Question: I am trying to use the fantastic wind rose R code from Andy Clifton at <URL> for plotting data extracted from a meteorological model. From the model I get u and v wind components in m/s. Then I compute wind speed and direction and try wind rose code. But I'm not sure it is working as expected or maybe I don't understand what the function is doing.
My attempt uses Andy's function and the following code to plot 4 wind roses:
'''
flist<-c("03050","12010","46070","46050")
for (i in 1:4 ) {
windfile=paste("viento-",flist[i],".csv",sep="")
viento=read.table(windfile,sep=";",header=F)
colnames(viento) <- c("u","v")
fecha=read.table("ffhh.txt",header=F,sep=";")
colnames(fecha) <- c("date","hr")
wind<-cbind.data.frame(fecha,viento)
wind$speed=sqrt(wind$u*wind$u+wind$v*wind$v)
wind$dir=windDir(wind$u,wind$v)
graf=paste("RAMS-wind-rose-",flist[i],".png",sep="")
png(graf,res=240,width=3000, height=2400)
plot.windrose(data = wind,spd = "speed",dir = "dir")
dev.off()
}
'''
Graphical output is

So maximum wind speed is in the 18-20 m/s range from the plot. Is it right? But if I look for maximum wind speed I get a different value
'''
max(wind$speed)
[1] 10.24317
'''
Maybe I'm misunderstanding how 'wind.rose' function runs or maybe there is a problem when calling the function. Any suggestion would be appreciated, I'm stuck here now.
Wind data:
'''
dput(wind)
structure(list(date = structure(c(1L, 1L, 1L, 1L, 1L, 1L, 1L,
1L, 1L, 1L, 1L, 1L, 2L, 2L, 2L, 2L, 2L, 2L, 2L, 2L, 2L, 2L, 2L,
2L, 2L, 2L, 2L, 2L, 2L, 2L, 2L, 2L, 2L, 2L, 2L, 2L, 3L, 3L, 3L,
3L, 3L, 3L, 3L, 3L, 3L, 3L, 3L, 3L, 3L, 3L, 3L, 3L, 3L, 3L, 3L,
3L, 3L, 3L, 3L, 3L, 4L, 4L, 4L, 4L, 4L, 4L, 4L, 4L, 4L, 4L, 4L,
4L, 4L, 4L, 4L, 4L, 4L, 4L, 4L, 4L, 4L, 4L, 4L, 4L, 5L, 1L, 1L,
1L, 1L, 1L, 1L, 1L, 1L, 1L, 1L, 1L, 1L, 2L, 2L, 2L, 2L, 2L, 2L,
2L, 2L, 2L, 2L, 2L, 2L, 2L, 2L, 2L, 2L, 2L, 2L, 2L, 2L, 2L, 2L,
2L, 2L, 3L, 3L, 3L, 3L, 3L, 3L, 3L, 3L, 3L, 3L, 3L, 3L, 3L, 3L,
3L, 3L, 3L, 3L, 3L, 3L, 3L, 3L, 3L, 3L, 4L, 4L, 4L, 4L, 4L, 4L,
4L, 4L, 4L, 4L, 4L, 4L, 4L, 4L, 4L, 4L, 4L, 4L, 4L, 4L, 4L, 4L,
4L, 4L, 5L), .Label = c("05/05/2015", "05/06/2015", "05/07/2015",
"05/08/2015", "05/09/2015"), class = "factor"), hr = c(12L, 13L,
14L, 15L, 16L, 17L, 18L, 19L, 20L, 21L, 22L, 23L, 0L, 1L, 2L,
3L, 4L, 5L, 6L, 7L, 8L, 9L, 10L, 11L, 12L, 13L, 14L, 15L, 16L,
17L, 18L, 19L, 20L, 21L, 22L, 23L, 0L, 1L, 2L, 3L, 4L, 5L, 6L,
7L, 8L, 9L, 10L, 11L, 12L, 13L, 14L, 15L, 16L, 17L, 18L, 19L,
20L, 21L, 22L, 23L, 0L, 1L, 2L, 3L, 4L, 5L, 6L, 7L, 8L, 9L, 10L,
11L, 12L, 13L, 14L, 15L, 16L, 17L, 18L, 19L, 20L, 21L, 22L, 23L,
0L, 12L, 13L, 14L, 15L, 16L, 17L, 18L, 19L, 20L, 21L, 22L, 23L,
0L, 1L, 2L, 3L, 4L, 5L, 6L, 7L, 8L, 9L, 10L, 11L, 12L, 13L, 14L,
15L, 16L, 17L, 18L, 19L, 20L, 21L, 22L, 23L, 0L, 1L, 2L, 3L,
4L, 5L, 6L, 7L, 8L, 9L, 10L, 11L, 12L, 13L, 14L, 15L, 16L, 17L,
18L, 19L, 20L, 21L, 22L, 23L, 0L, 1L, 2L, 3L, 4L, 5L, 6L, 7L,
8L, 9L, 10L, 11L, 12L, 13L, 14L, 15L, 16L, 17L, 18L, 19L, 20L,
21L, 22L, 23L, 0L), u = c(1.967012, 1.520496, 2.145498, 2.36543,
2.352827, 2.295602, 2.320738, 2.38692, 2.412154, 2.612796, 3.032838,
3.62067, 4.216179, 4.614041, 4.746128, 4.687606, 4.449001, 4.098231,
3.565422, 2.594458, -1.378813, -3.703259, -3.874501, -3.617813,
-3.360489, -3.179794, -3.073682, -3.053857, -3.100727, -3.193508,
-3.409015, -3.93074, -4.45107, -4.840204, -5.139567, -5.436072,
-5.776207, -6.371346, -7.121193, -7.59635, -7.894677, -7.906566,
-7.483042, -6.81692, -5.891807, -4.977591, -4.057455, -3.212969,
-2.421152, -1.546586, -0.455518, 0.639647, 2.054146, 3.487688,
5.05859, 7.112991, 8.424683, 9.222707, 9.661589, 9.87525, 9.978607,
9.800485, 9.46149, 9.037914, 8.542727, 7.966156, 7.308363, 6.567787,
5.676618, 4.929429, 4.2488, 3.619122, 3.071927, 2.662167, 2.388519,
2.199777, 2.059402, 1.941171, 1.826771, 1.742619, 1.653258, 1.61614,
1.66758, 1.813451, 1.983155, 1.967012, 1.520496, 2.145498, 2.36543,
2.352827, 2.295602, 2.320738, 2.38692, 2.412154, 2.612796, 3.032838,
3.62067, 4.216179, 4.614041, 4.746128, 4.687606, 4.449001, 4.098231,
3.565422, 2.594458, -1.378813, -3.703259, -3.874501, -3.617813,
-3.360489, -3.179794, -3.073682, -3.053857, -3.100727, -3.193508,
-3.409015, -3.93074, -4.45107, -4.840204, -5.139567, -5.436072,
-5.776207, -6.371346, -7.121193, -7.59635, -7.894677, -7.906566,
-7.483042, -6.81692, -5.891807, -4.977591, -4.057455, -3.212969,
-2.421152, -1.546586, -0.455518, 0.639647, 2.054146, 3.487688,
5.05859, 7.112991, 8.424683, 9.222707, 9.661589, 9.87525, 9.978607,
9.800485, 9.46149, 9.037914, 8.542727, 7.966156, 7.308363, 6.567787,
5.676618, 4.929429, 4.2488, 3.619122, 3.071927, 2.662167, 2.388519,
2.199777, 2.059402, 1.941171, 1.826771, 1.742619, 1.653258, 1.61614,
1.66758, 1.813451, 1.983155), v = c(-2.766112, -0.478182, -0.192239,
-0.124549, -0.263261, -0.265564, -0.47101, -1.788897, -1.908823,
-1.305634, -0.531897, 0.247035, 0.92907, 1.397227, 1.65391, 1.787991,
1.82894, 1.81852, 1.755265, 1.585399, 1.592519, 2.354492, 2.532527,
2.313413, 2.016459, 1.792902, 1.670022, 1.599441, 1.599147, 1.650283,
1.745915, 2.0444, 2.540668, 3.210907, 3.841764, 4.323583, 4.700086,
4.940802, 5.083652, 5.159999, 5.12434, 5.00041, 4.663396, 4.229373,
3.665845, 3.217579, 2.847133, 2.461892, 2.082835, 1.615325, 0.950391,
0.172732, -0.249755, -0.452249, -0.756625, -1.250214, -1.653063,
-1.854439, -1.986611, -2.139991, -2.312994, -2.468648, -2.499339,
-2.647794, -2.835616, -3.010868, -3.093763, -3.025498, -2.79024,
-2.552279, -2.296148, -1.938917, -1.563025, -1.275801, -1.101657,
-1.015782, -1.001581, -0.981939, -0.963097, -0.956454, -0.849296,
-0.603197, -0.285416, 0.060993, 0.38673, -2.766112, -0.478182,
-0.192239, -0.124549, -0.263261, -0.265564, -0.47101, -1.788897,
-1.908823, -1.305634, -0.531897, 0.247035, 0.92907, 1.397227,
1.65391, 1.787991, 1.82894, 1.81852, 1.755265, 1.585399, 1.592519,
2.354492, 2.532527, 2.313413, 2.016459, 1.792902, 1.670022, 1.599441,
1.599147, 1.650283, 1.745915, 2.0444, 2.540668, 3.210907, 3.841764,
4.323583, 4.700086, 4.940802, 5.083652, 5.159999, 5.12434, 5.00041,
4.663396, 4.229373, 3.665845, 3.217579, 2.847133, 2.461892, 2.082835,
1.615325, 0.950391, 0.172732, -0.249755, -0.452249, -0.756625,
-1.250214, -1.653063, -1.854439, -1.986611, -2.139991, -2.312994,
-2.468648, -2.499339, -2.647794, -2.835616, -3.010868, -3.093763,
-3.025498, -2.79024, -2.552279, -2.296148, -1.938917, -1.563025,
-1.275801, -1.101657, -1.015782, -1.001581, -0.981939, -0.963097,
-0.956454, -0.849296, -0.603197, -0.285416, 0.060993, 0.38673
), speed = c(3.39418794480919, 1.59391534001653, 2.15409319694506,
2.36870672272888, 2.3675095028426, 2.31091167734728, 2.36805305783971,
2.98287437935442, 3.07605139180817, 2.92085314241781, 3.07912662176355,
3.62908770080374, 4.31732977949809, 4.82095609181519, 5.02604708299514,
5.01702719021105, 4.81026313434109, 4.48358253183333, 3.9740645765147,
3.04051020438429, 2.10647621736634, 4.38836641577991, 4.62876344229536,
4.29423457807535, 3.91905514350105, 3.65042291577839, 3.49807011330648,
3.44735465087797, 3.48880768402874, 3.59470823936422, 3.83009170353009,
4.43060811938948, 5.12513590367358, 5.80839896393705, 6.41672031330531,
6.94580799814341, 7.4468366246511, 8.06260344150201, 8.7495661264061,
9.1831434162002, 9.41194907391285, 9.3550994692978, 8.81720929923862,
8.02234343939033, 6.93915047316846, 5.92699137712567, 4.95672345372566,
4.04772553598005, 3.19377185226638, 2.2363369851212, 1.0539163634772,
0.662559150893715, 2.06927362843608, 3.51688736574617, 5.11486208794773,
7.22202714006788, 8.58533056628911, 9.4072986777592, 9.86371761914553,
10.1044606012682, 10.243170354167, 10.1066180883186, 9.78603537991872,
9.41778649884526, 9.00105008851662, 8.51615920058802, 7.93621693503511,
7.23114542969321, 6.32530087628438, 5.55098174739226, 4.82955454238836,
4.10578167755825, 3.4467060570861, 2.95208423448417, 2.63033670069252,
2.42297996715883, 2.29004390725702, 2.17539629745065, 2.06510244730134,
1.98784436847481, 1.85864620360627, 1.72503771564827, 1.69182899533493,
1.8144764190945, 2.02051078861881, 3.39418794480919, 1.59391534001653,
2.15409319694506, 2.36870672272888, 2.3675095028426, 2.31091167734728,
2.36805305783971, 2.98287437935442, 3.07605139180817, 2.92085314241781,
3.07912662176355, 3.62908770080374, 4.31732977949809, 4.82095609181519,
5.02604708299514, 5.01702719021105, 4.81026313434109, 4.48358253183333,
3.9740645765147, 3.04051020438429, 2.10647621736634, 4.38836641577991,
4.62876344229536, 4.29423457807535, 3.91905514350105, 3.65042291577839,
3.49807011330648, 3.44735465087797, 3.48880768402874, 3.59470823936422,
3.83009170353009, 4.43060811938948, 5.12513590367358, 5.80839896393705,
6.41672031330531, 6.94580799814341, 7.4468366246511, 8.06260344150201,
8.7495661264061, 9.1831434162002, 9.41194907391285, 9.3550994692978,
8.81720929923862, 8.02234343939033, 6.93915047316846, 5.92699137712567,
4.95672345372566, 4.04772553598005, 3.19377185226638, 2.2363369851212,
1.0539163634772, 0.662559150893715, 2.06927362843608, 3.51688736574617,
5.11486208794773, 7.22202714006788, 8.58533056628911, 9.4072986777592,
9.86371761914553, 10.1044606012682, 10.243170354167, 10.1066180883186,
9.78603537991872, 9.41778649884526, 9.00105008851662, 8.51615920058802,
7.93621693503511, 7.23114542969321, 6.32530087628438, 5.55098174739226,
4.82955454238836, 4.10578167755825, 3.4467060570861, 2.95208423448417,
2.63033670069252, 2.42297996715883, 2.29004390725702, 2.17539629745065,
2.06510244730134, 1.98784436847481, 1.85864620360627, 1.72503771564827,
1.69182899533493, 1.8144764190945, 2.02051078861881), dir = c(324.582958174723,
287.457881896944, 275.<PHONE>, 273.<PHONE>, 276.384347431893,
276.598861790546, 281.472746249524, 306.<PHONE>, 308.355818041581,
296.551646657085, 279.947330562416, 266.<PHONE>, 257.573002083306,
253.<PHONE>, 250.787798573866, 249.<PHONE>, 247.652924389215,
246.<PHONE>, 243.788876501029, 238.572092345486, 139.<PHONE>,
122.447759192368, 123.<PHONE>, 122.596909573894, 120.965832554958,
119.416137865804, 118.516536815783, 117.643054658187, 117.281647992718,
117.328194221248, 117.<PHONE>, 117.479195348135, 119.717697802906,
123.559602263005, 126.777668542303, 128.497005101731, 129.<PHONE>,
127.<PHONE>, 125.522147782669, 124.<PHONE>, 122.987117968321,
122.310801292645, 121.930963285117, 121.816410282942, 121.889612313365,
122.879148352072, 125.<PHONE>, 127.460629717786, 130.704294359997,
136.<PHONE>, 154.<PHONE>, 254.888144850326, 276.932326801277,
277.388325995937, 278.506798594382, 279.968762057109, 281.<PHONE>,
281.369043841337, 281.619184732637, 282.227081687741, 283.<PHONE>,
284.<PHONE>, 284.797200895241, 286.328746582848, 288.362726758368,
290.704458912889, 292.943824332615, 294.733498374596, 296.<PHONE>,
297.373477244996, 298.387794419952, 298.<PHONE>, 296.<PHONE>,
295.605326053392, 294.760576510127, 294.785882352792, 295.935765474742,
296.832512250004, 297.798770744004, 298.760625478154, 297.<PHONE>,
290.467240727854, 279.712395757604, 268.<PHONE>, 258.965379766511,
324.582958174723, 287.457881896944, 275.<PHONE>, 273.<PHONE>,
276.384347431893, 276.598861790546, 281.472746249524, 306.<PHONE>,
308.355818041581, 296.551646657085, 279.947330562416, 266.<PHONE>,
257.573002083306, 253.<PHONE>, 250.787798573866, 249.<PHONE>,
247.652924389215, 246.<PHONE>, 243.788876501029, 238.572092345486,
139.<PHONE>, 122.447759192368, 123.<PHONE>, 122.596909573894,
120.965832554958, 119.416137865804, 118.516536815783, 117.643054658187,
117.281647992718, 117.328194221248, 117.<PHONE>, 117.479195348135,
119.717697802906, 123.559602263005, 126.777668542303, 128.497005101731,
129.<PHONE>, 127.<PHONE>, 125.522147782669, 124.<PHONE>,
122.987117968321, 122.310801292645, 121.930963285117, 121.816410282942,
121.889612313365, 122.879148352072, 125.<PHONE>, 127.460629717786,
130.704294359997, 136.<PHONE>, 154.<PHONE>, 254.888144850326,
276.932326801277, 277.388325995937, 278.506798594382, 279.968762057109,
281.<PHONE>, 281.369043841337, 281.619184732637, 282.227081687741,
283.<PHONE>, 284.<PHONE>, 284.797200895241, 286.328746582848,
288.362726758368, 290.704458912889, 292.943824332615, 294.733498374596,
296.<PHONE>, 297.373477244996, 298.387794419952, 298.<PHONE>,
296.<PHONE>, 295.605326053392, 294.760576510127, 294.785882352792,
295.935765474742, 296.832512250004, 297.798770744004, 298.760625478154,
297.<PHONE>, 290.467240727854, 279.712395757604, 268.<PHONE>,
258.965379766511)), .Names = c("date", "hr", "u", "v", "speed",
"dir"), row.names = c(NA, -170L), class = "data.frame")
'''
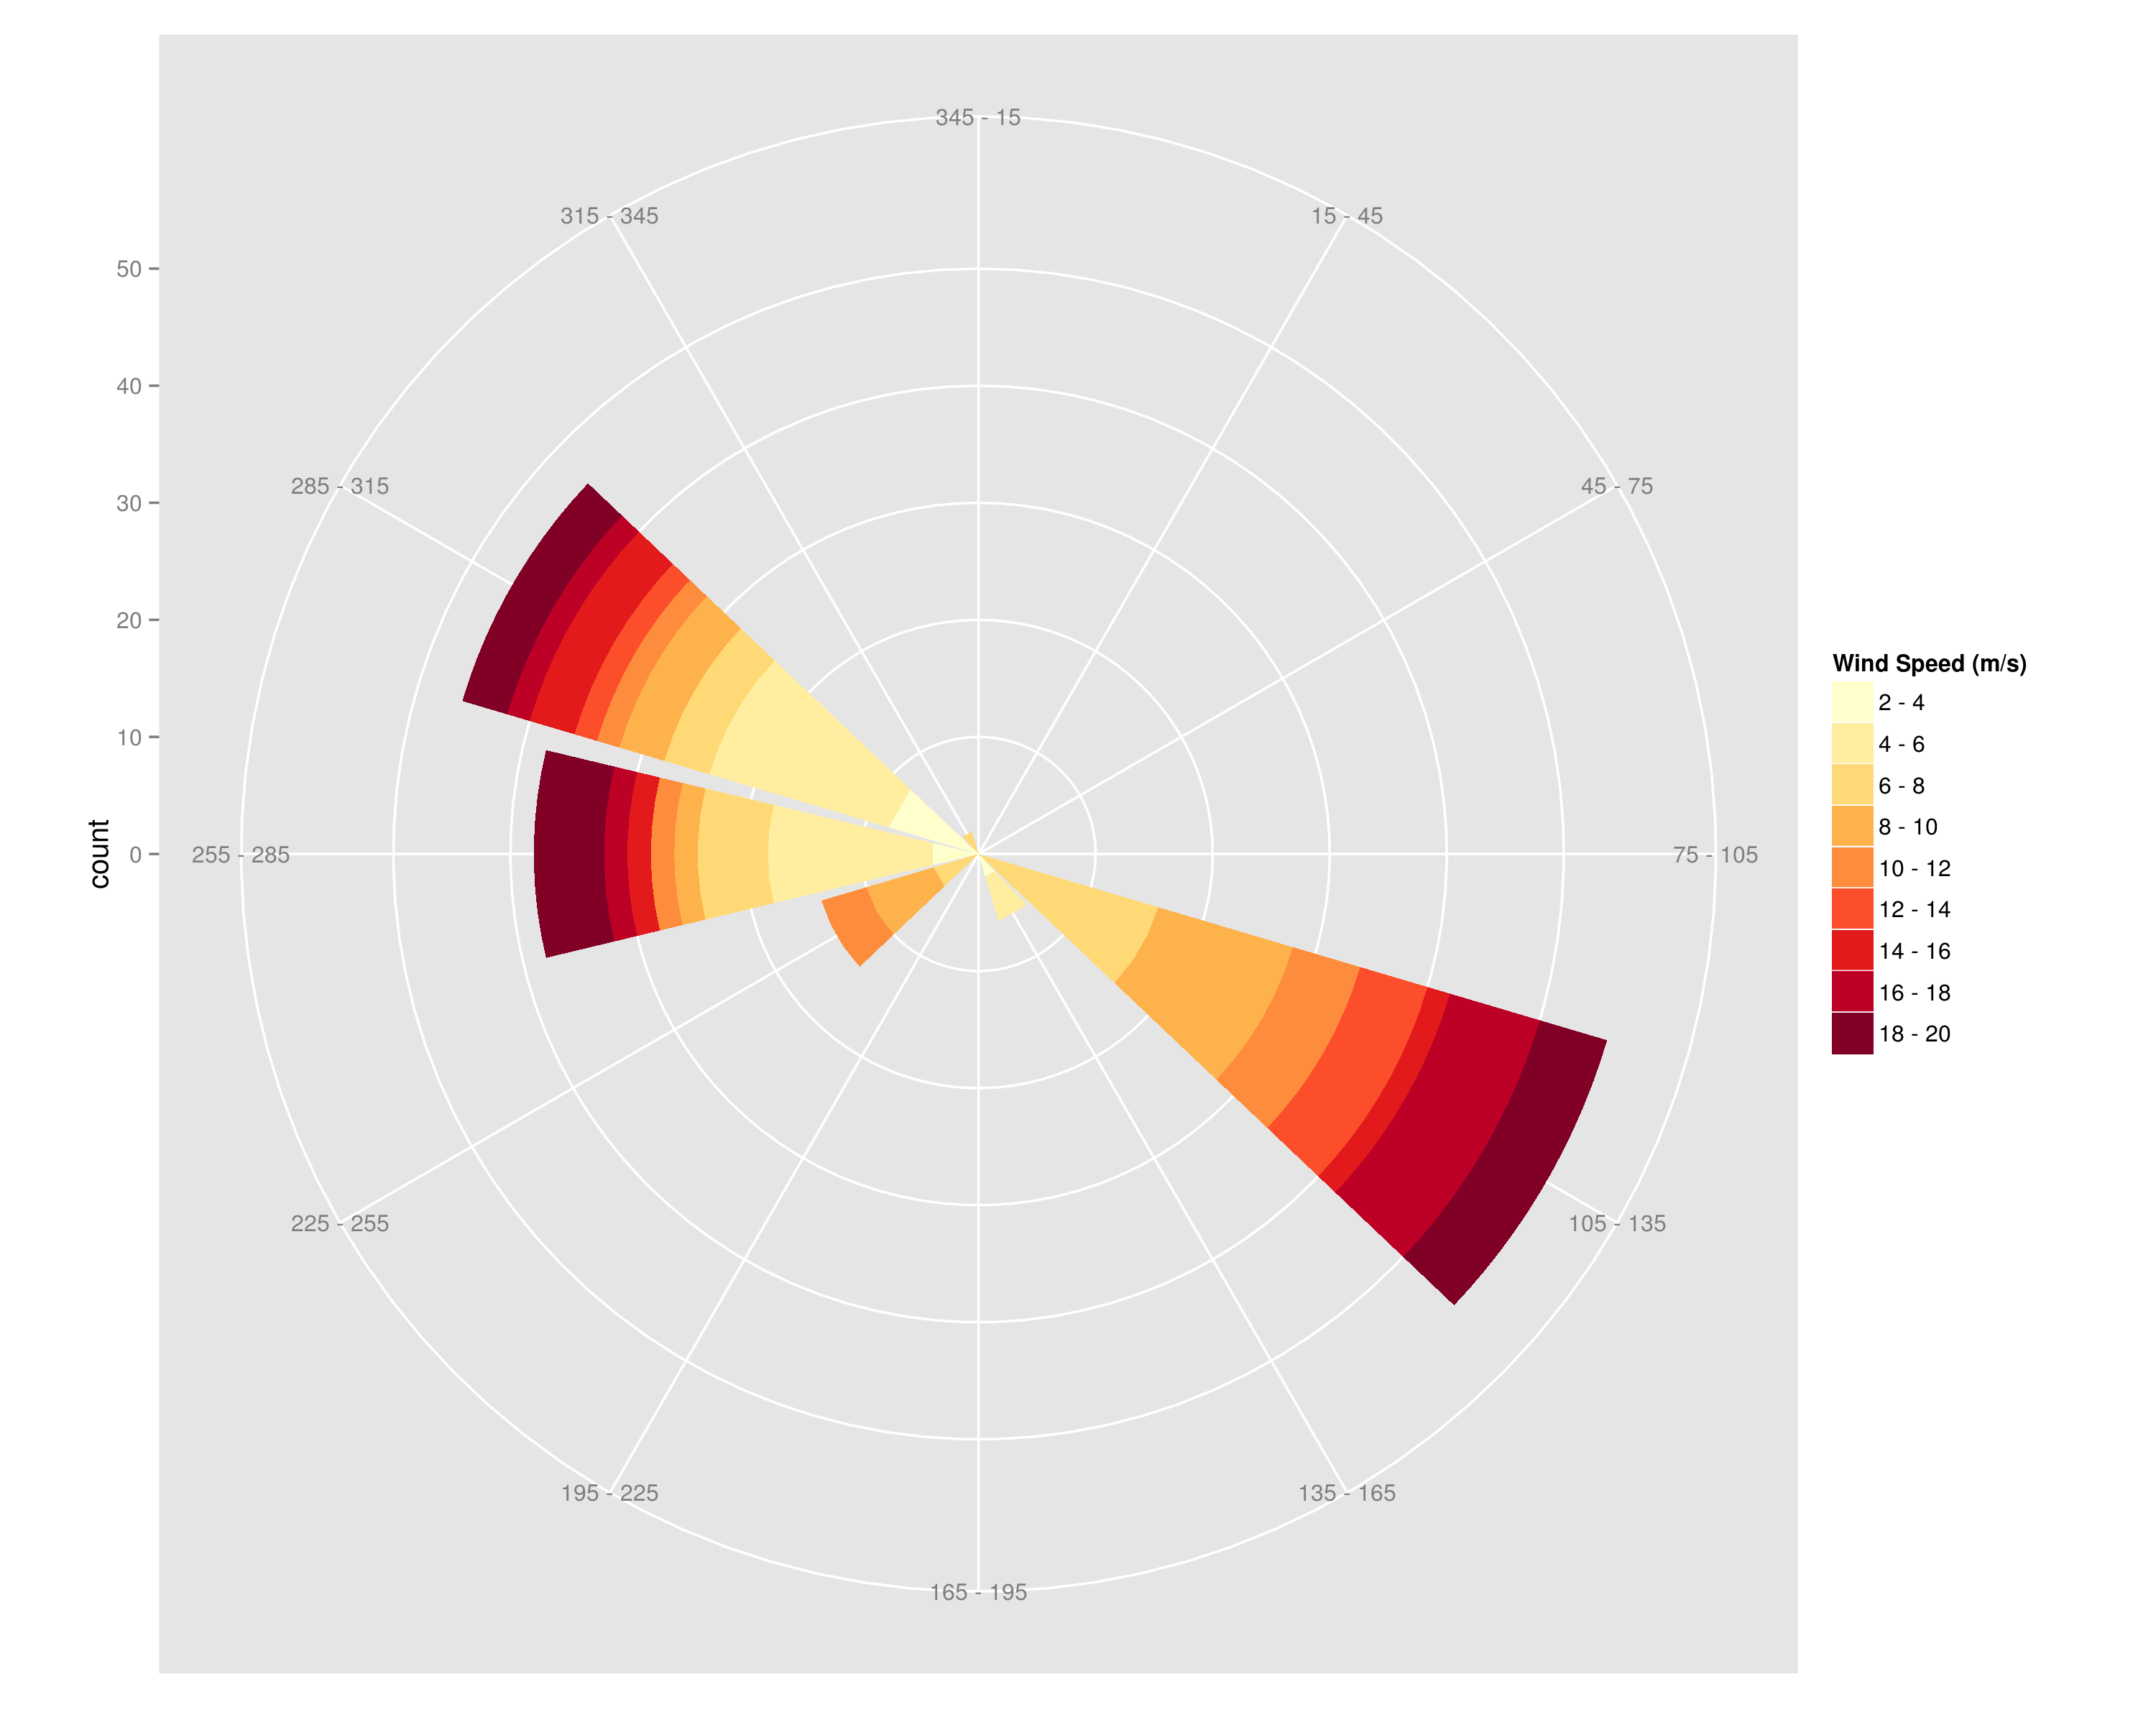
Answer: There's a bug in the original function where if your max speed does not exceed the default max speed of 20, the numeric break points are converted to '1:n', causing values to incorrectly fall into higher-labeled bins.
Change the line 'spd.breaks <- c(seq(spdseq))' to 'spd.breaks <- spdseq'.
In your case you'll also want to pass 'spdmax = 12' as an argument so your legend doesn't have unused values, and 'spdmin = 0' as you have values below the default min of 2.
'''
plot.windrose(data = wind,spd = "speed",dir = "dir", spdmin = 0, spdmax = 12)
'''